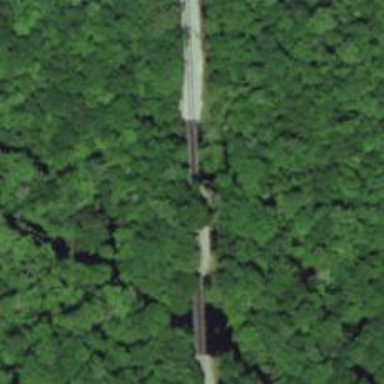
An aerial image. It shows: Railway track.